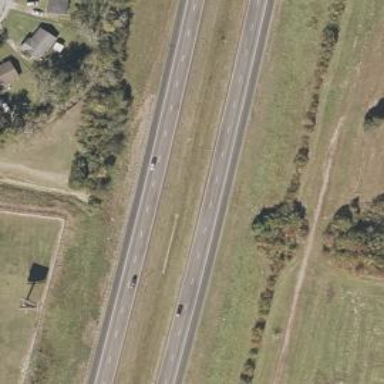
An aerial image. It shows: Asphalt motorway.